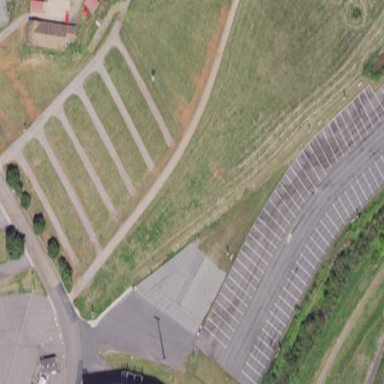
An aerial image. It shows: Parking area.